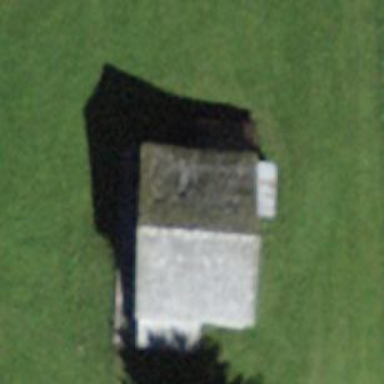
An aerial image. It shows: Rural barn.